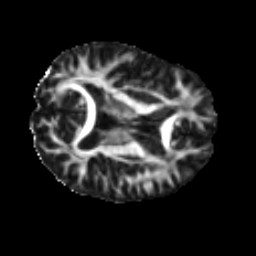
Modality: FA
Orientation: axial
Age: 40
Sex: male
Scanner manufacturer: ge
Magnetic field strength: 3 T
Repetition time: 7.8 s
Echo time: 0.0609 s